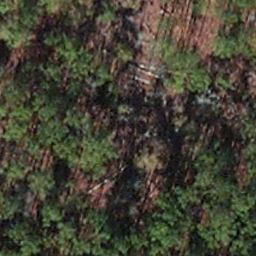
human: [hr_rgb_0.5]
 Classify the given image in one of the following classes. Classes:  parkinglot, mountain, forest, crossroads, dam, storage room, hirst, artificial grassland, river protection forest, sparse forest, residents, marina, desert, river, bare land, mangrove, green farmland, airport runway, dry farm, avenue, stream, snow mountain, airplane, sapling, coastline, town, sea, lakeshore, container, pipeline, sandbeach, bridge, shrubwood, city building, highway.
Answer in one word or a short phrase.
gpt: sapling